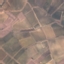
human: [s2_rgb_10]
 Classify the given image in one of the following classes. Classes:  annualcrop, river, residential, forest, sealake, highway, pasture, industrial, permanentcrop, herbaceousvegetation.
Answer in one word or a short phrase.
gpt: PermanentCrop